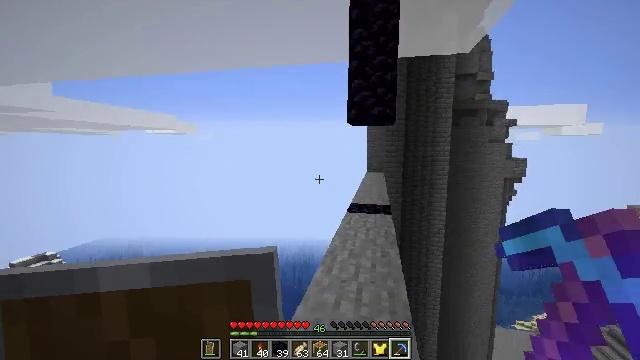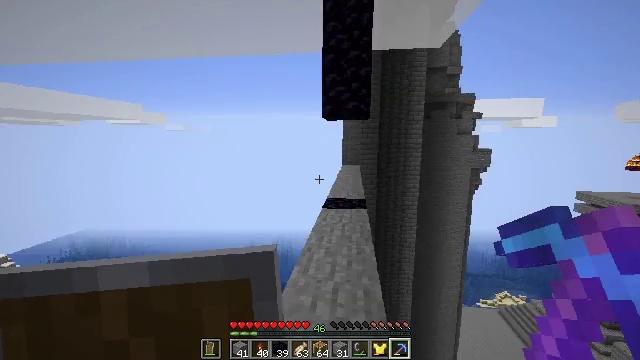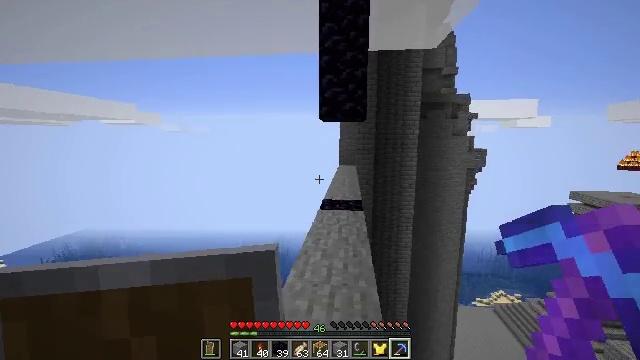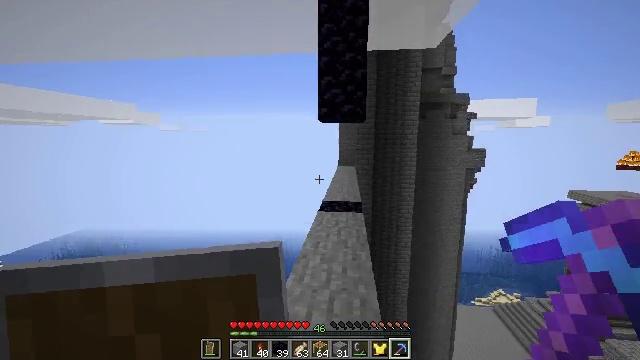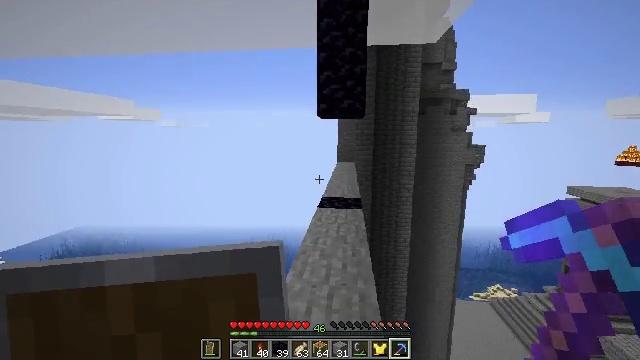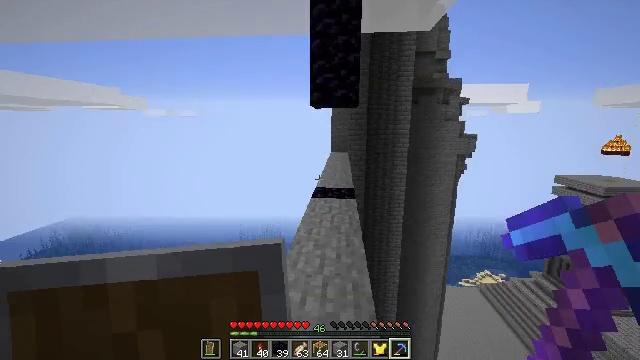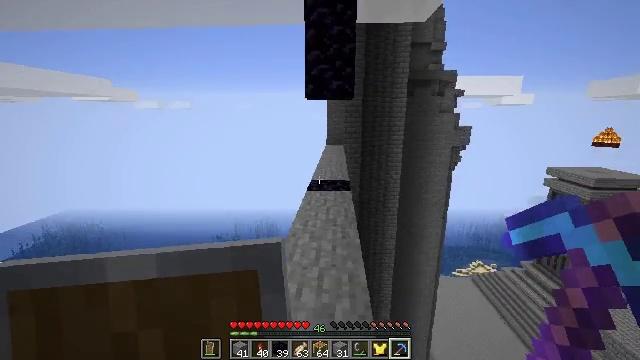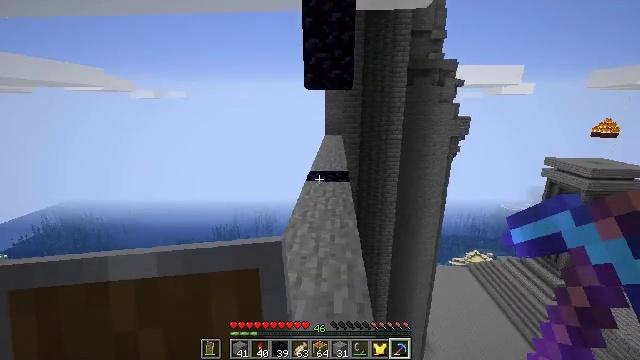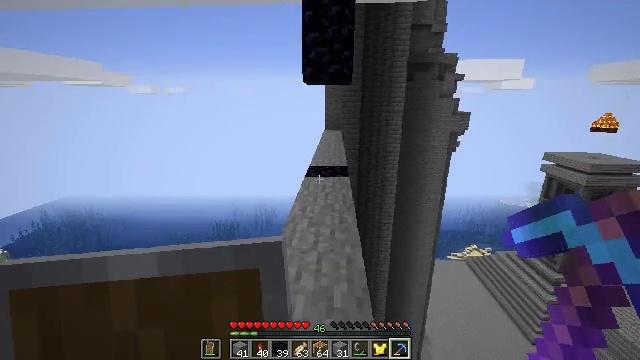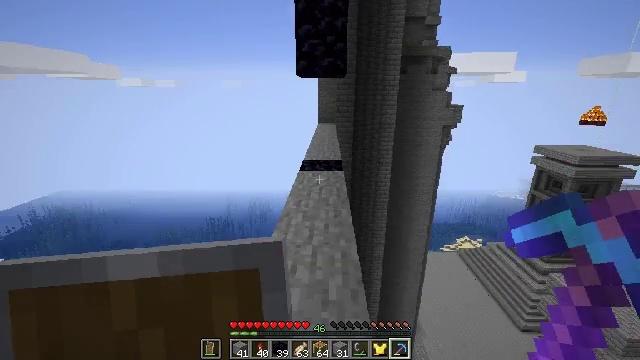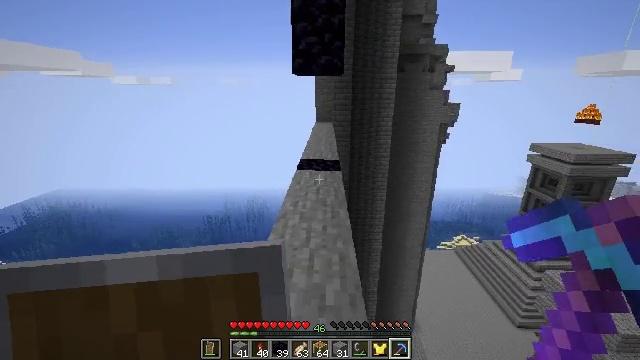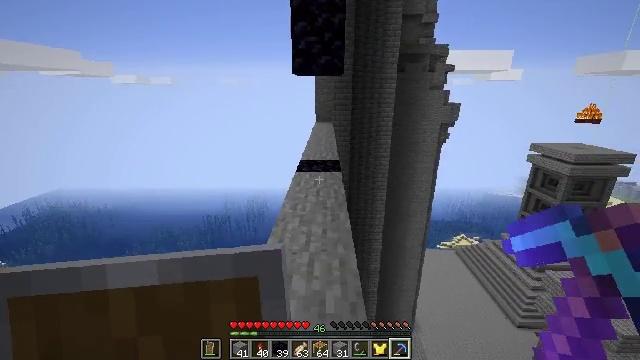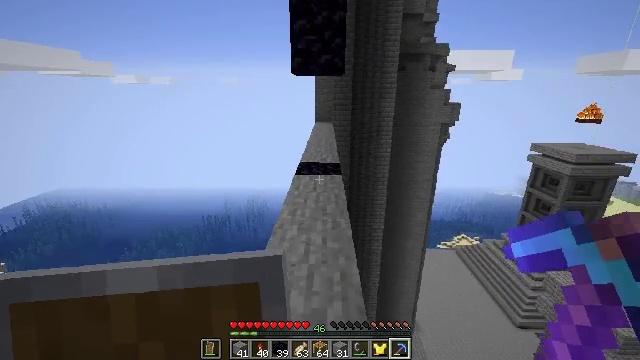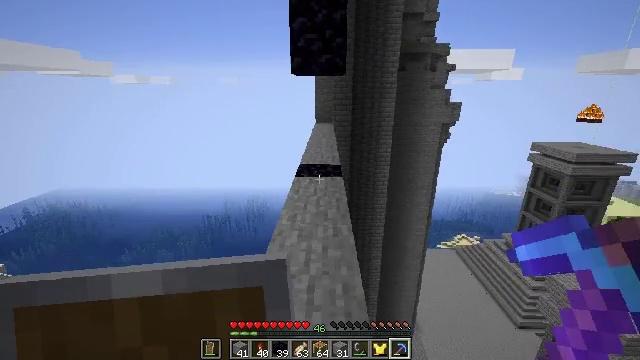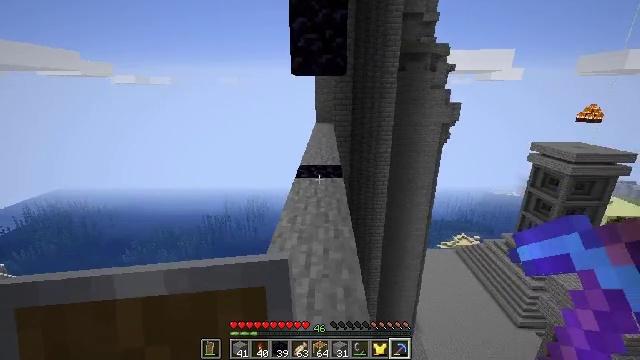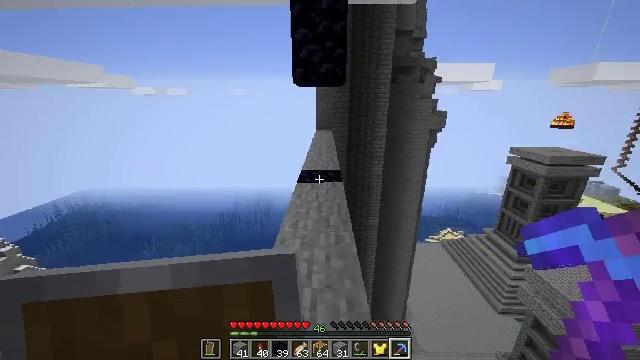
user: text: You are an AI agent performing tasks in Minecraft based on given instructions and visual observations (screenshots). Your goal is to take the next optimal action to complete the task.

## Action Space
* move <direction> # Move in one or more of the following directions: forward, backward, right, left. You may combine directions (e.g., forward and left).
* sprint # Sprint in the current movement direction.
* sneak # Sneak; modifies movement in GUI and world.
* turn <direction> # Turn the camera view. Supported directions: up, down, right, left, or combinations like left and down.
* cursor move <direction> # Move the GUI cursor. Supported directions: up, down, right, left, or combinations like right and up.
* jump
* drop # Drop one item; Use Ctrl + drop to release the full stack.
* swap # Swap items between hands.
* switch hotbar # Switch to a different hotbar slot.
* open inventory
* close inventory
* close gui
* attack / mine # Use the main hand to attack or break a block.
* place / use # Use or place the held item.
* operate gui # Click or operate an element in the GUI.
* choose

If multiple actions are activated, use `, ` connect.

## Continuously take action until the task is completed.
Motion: motion action
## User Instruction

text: Mine the tough obsidian.
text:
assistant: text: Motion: turn right and down
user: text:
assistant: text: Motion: no_op
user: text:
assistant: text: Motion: no_op
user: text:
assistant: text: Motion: no_op
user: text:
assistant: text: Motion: turn right and down
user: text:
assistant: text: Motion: turn right and down
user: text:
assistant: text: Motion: turn down
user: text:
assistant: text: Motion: turn down
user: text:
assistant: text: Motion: turn right and down
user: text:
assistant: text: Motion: move forward
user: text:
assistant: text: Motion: move forward
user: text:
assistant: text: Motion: no_op
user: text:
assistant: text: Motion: move forward
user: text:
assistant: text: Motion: move forward
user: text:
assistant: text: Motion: move forward
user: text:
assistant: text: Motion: move forward, turn up
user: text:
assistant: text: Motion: move forward, turn left and up
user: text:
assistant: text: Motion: move forward, turn left and up
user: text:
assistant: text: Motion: move forward
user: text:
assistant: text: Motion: move forward, turn up
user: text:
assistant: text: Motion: move forward, turn up
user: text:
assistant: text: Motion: move forward
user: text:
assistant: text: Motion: move forward
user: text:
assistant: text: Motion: move forward
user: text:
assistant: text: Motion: move forward
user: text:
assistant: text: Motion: move forward
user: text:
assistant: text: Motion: move forward, turn right and up
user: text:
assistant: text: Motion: move forward, turn right and up
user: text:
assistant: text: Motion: move forward, turn right and up
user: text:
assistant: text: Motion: move forward, turn up